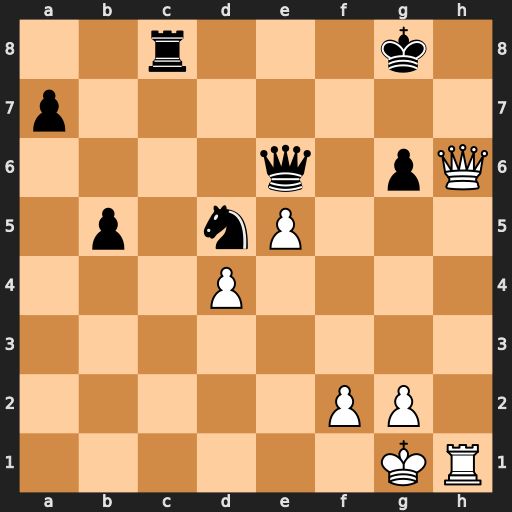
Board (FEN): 2r3k1/p7/4q1pQ/1p1nP3/3P4/8/5PP1/6KR
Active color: w
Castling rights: -
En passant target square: -
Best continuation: Qh8+ Kf7 Rh7#